Question: I was wondering how to get these type of lines on a table

When I try to give the the '<table>' a "border right" property, it gives broken space between each cell.
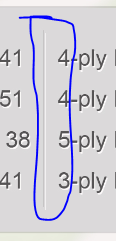
Answer: border-right: 2px solid gray ;
HTML
'''
<tr class="bordered">
'''
CSS
'''
.bordered
{
border-right: 2px solid gray ;
}
'''
replace gray with any color you want like #cccccc